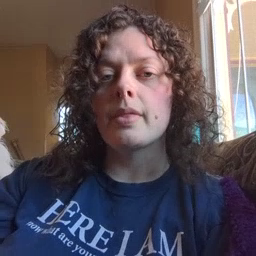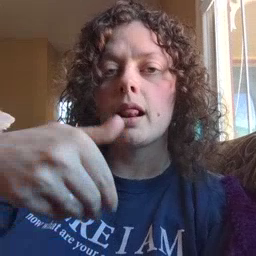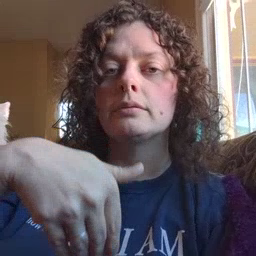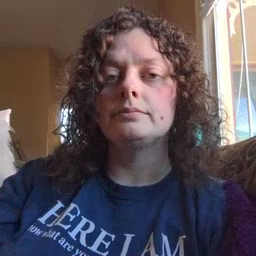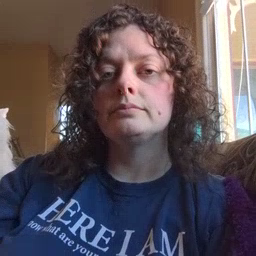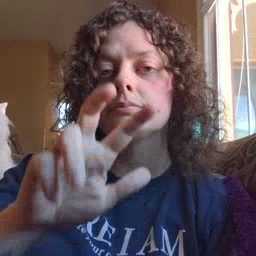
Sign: night